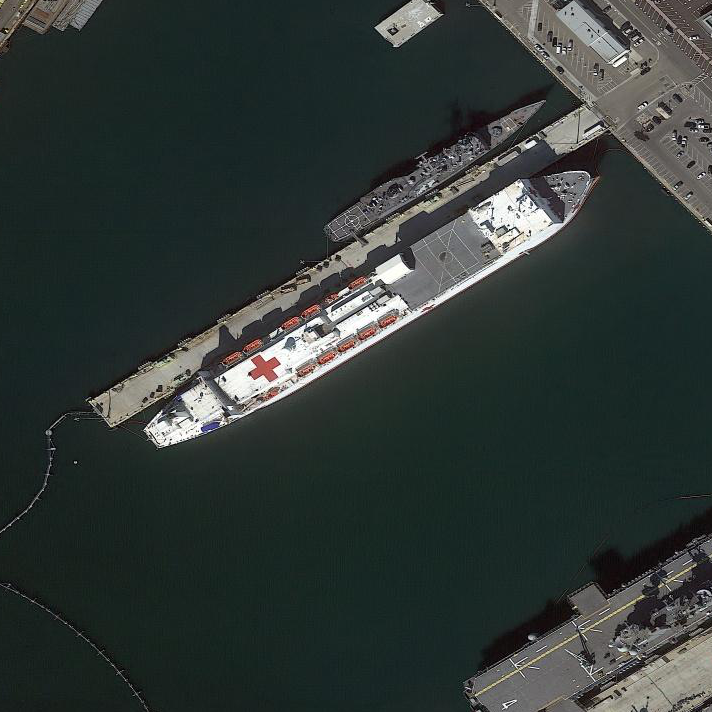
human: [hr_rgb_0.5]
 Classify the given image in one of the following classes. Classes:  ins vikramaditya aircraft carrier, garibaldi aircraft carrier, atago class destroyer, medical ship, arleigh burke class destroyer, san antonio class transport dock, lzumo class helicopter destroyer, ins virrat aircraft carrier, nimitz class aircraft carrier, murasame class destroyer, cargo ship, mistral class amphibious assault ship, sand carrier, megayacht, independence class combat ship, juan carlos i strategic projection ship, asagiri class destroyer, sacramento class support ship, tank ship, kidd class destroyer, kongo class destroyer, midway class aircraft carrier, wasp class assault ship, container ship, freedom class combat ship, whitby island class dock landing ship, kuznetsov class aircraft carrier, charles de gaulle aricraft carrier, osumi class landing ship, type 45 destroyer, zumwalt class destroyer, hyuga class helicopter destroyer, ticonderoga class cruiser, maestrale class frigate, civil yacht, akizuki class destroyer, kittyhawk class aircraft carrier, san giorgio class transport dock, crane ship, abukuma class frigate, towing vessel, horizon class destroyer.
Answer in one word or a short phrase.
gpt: Medical ship